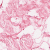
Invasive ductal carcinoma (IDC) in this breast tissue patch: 0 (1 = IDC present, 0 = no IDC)